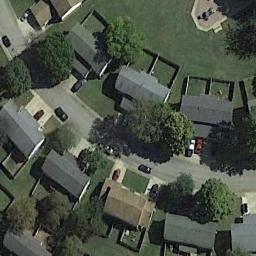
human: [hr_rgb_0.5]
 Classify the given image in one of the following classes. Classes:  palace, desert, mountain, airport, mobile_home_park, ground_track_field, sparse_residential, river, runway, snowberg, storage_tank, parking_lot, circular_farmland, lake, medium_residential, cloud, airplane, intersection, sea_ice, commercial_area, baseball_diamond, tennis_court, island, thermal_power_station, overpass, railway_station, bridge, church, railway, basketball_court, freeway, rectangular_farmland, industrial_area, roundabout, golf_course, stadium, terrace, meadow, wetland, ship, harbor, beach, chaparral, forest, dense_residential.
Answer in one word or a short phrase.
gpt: medium_residential